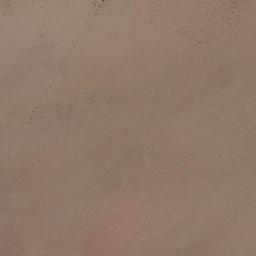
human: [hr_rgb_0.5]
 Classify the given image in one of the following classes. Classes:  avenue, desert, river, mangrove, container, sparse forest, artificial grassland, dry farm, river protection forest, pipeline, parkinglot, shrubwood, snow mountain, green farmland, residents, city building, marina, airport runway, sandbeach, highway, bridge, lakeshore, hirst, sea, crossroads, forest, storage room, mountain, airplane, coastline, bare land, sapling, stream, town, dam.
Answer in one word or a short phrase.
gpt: bare land